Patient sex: F
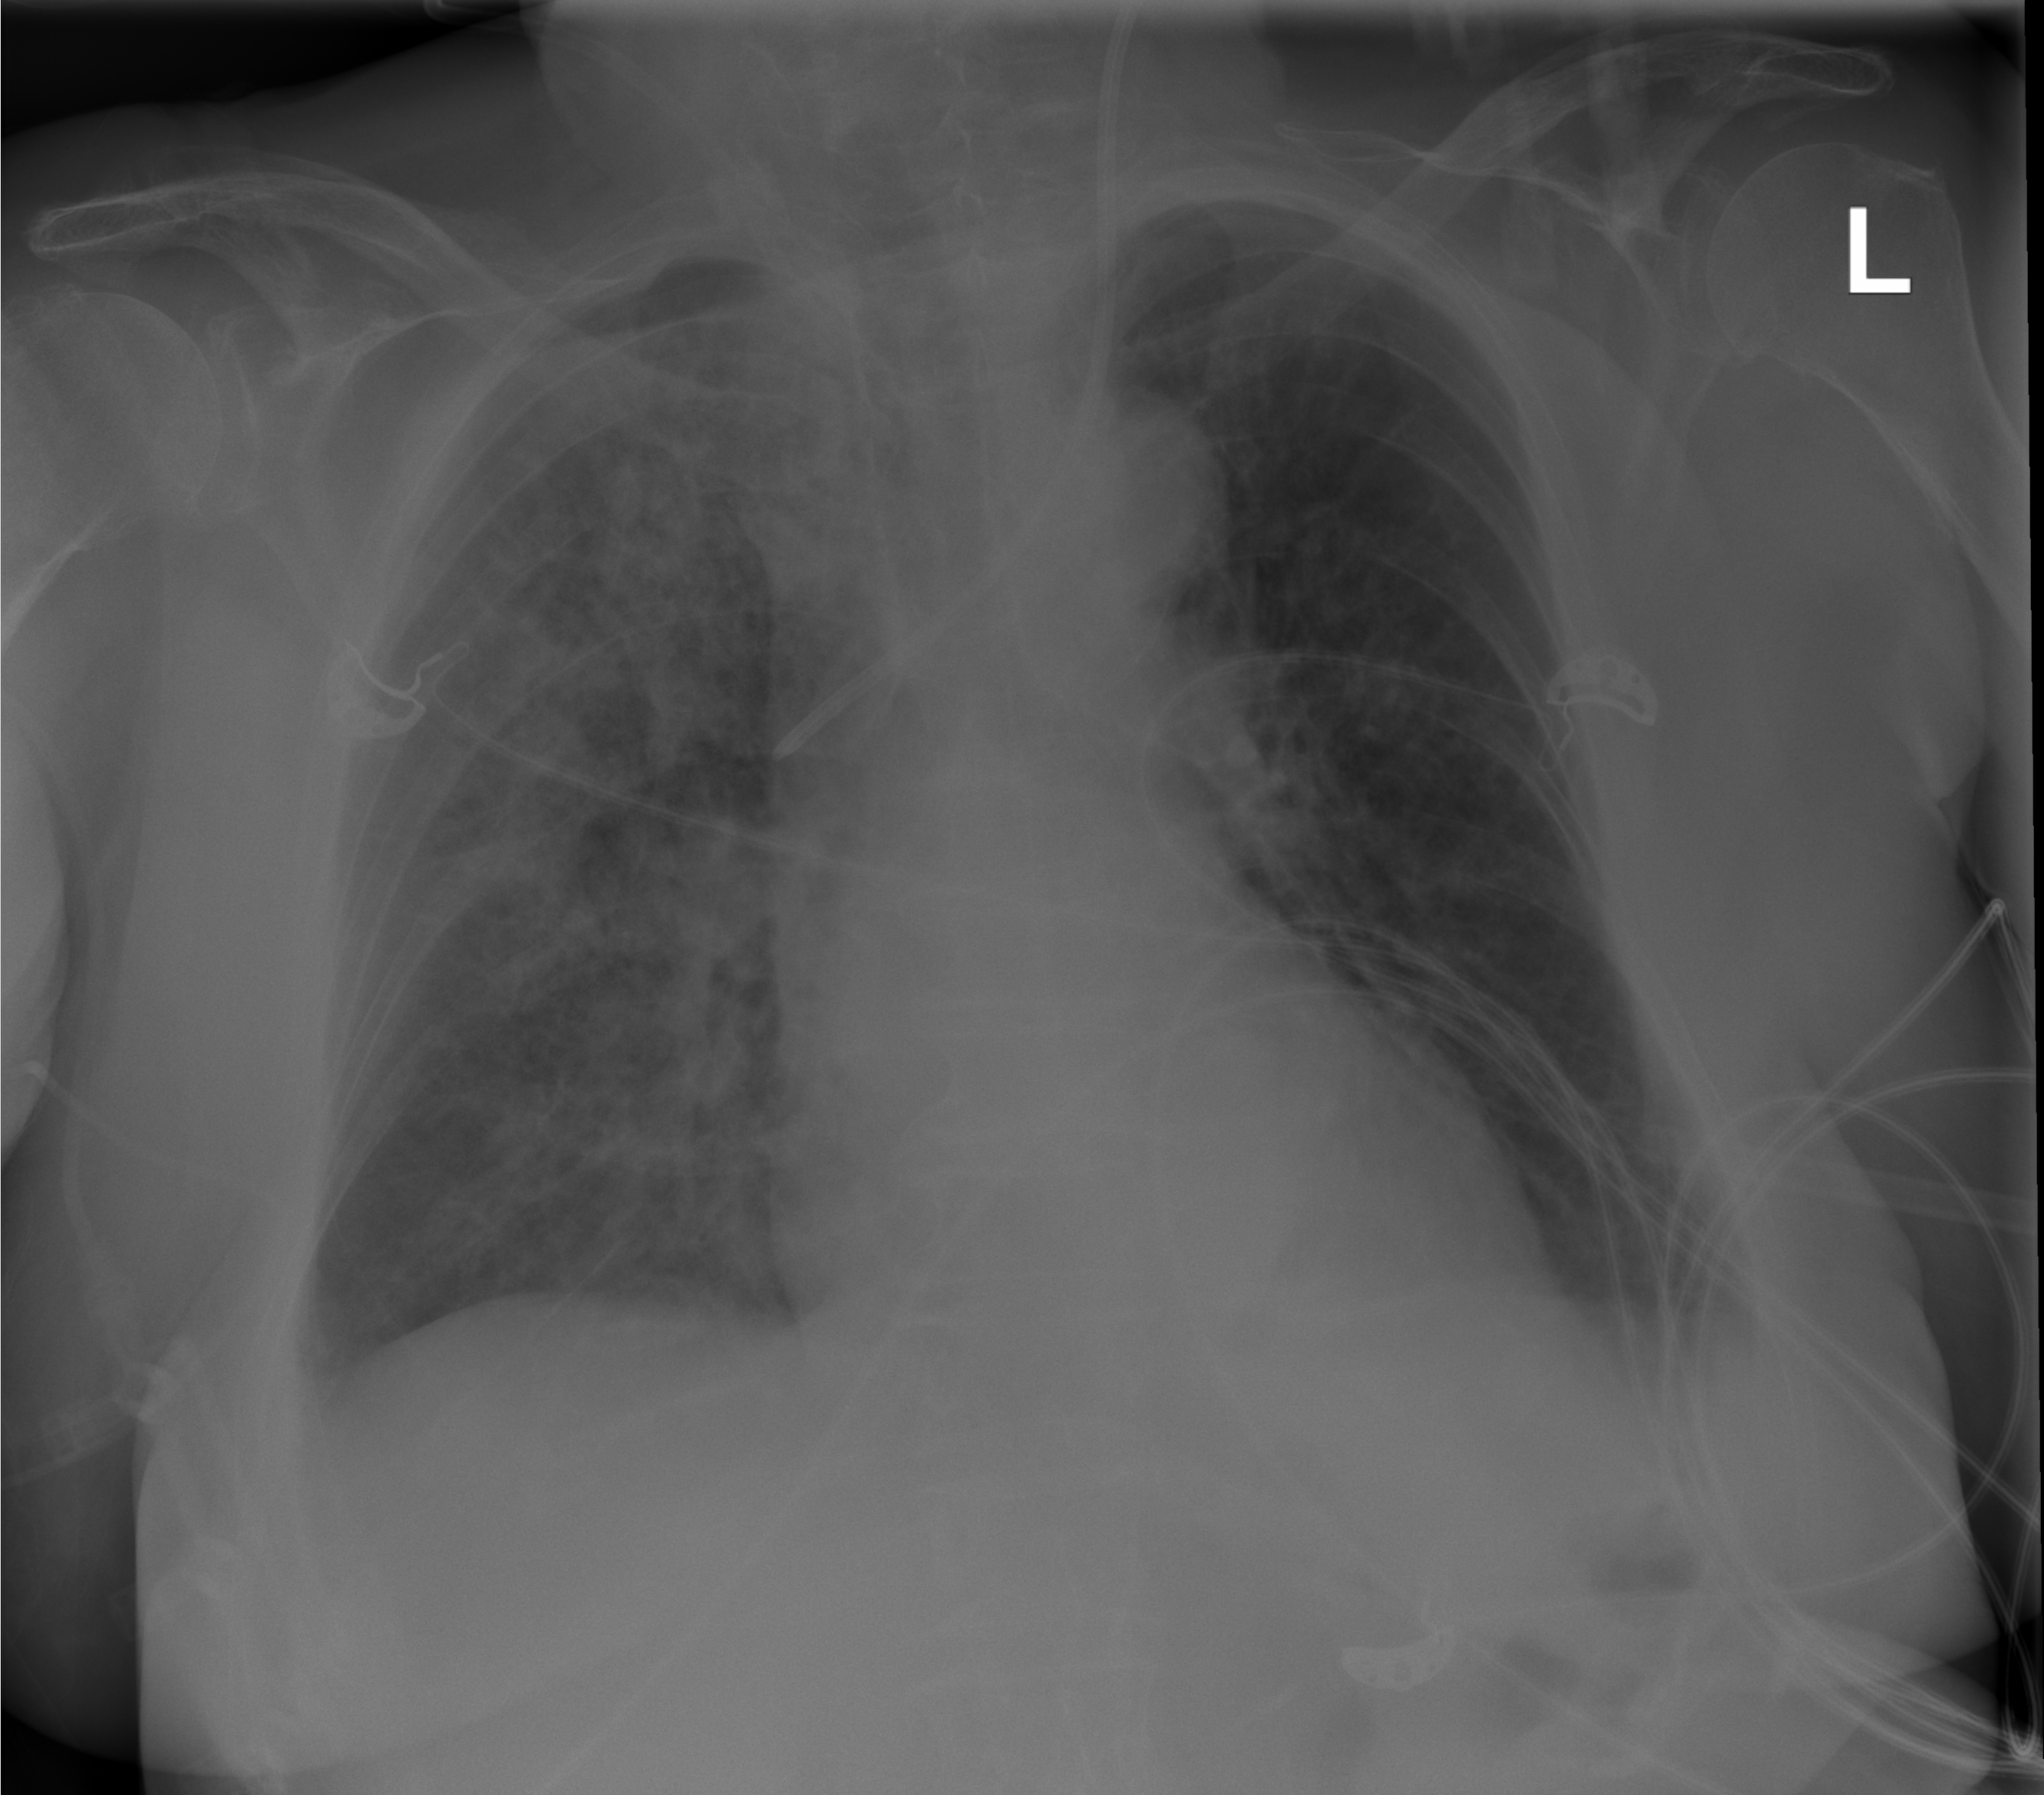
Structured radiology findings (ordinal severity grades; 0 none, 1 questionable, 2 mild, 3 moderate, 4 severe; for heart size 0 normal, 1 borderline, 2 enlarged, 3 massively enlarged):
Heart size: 0
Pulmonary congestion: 3
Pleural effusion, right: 0
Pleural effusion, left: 0
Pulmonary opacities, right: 2
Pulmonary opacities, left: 0
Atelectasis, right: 2
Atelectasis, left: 0